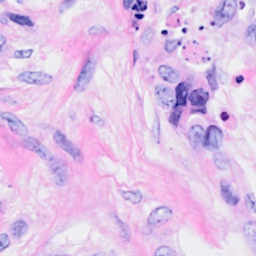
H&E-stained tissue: Breast